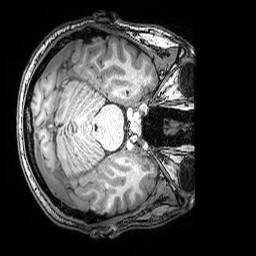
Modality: T1w
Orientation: axial
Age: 29
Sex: male
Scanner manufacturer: siemens
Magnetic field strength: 3 T
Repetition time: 2.53 s
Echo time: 0.00388 s